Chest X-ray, PA view. Patient: 49 years old, sex F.
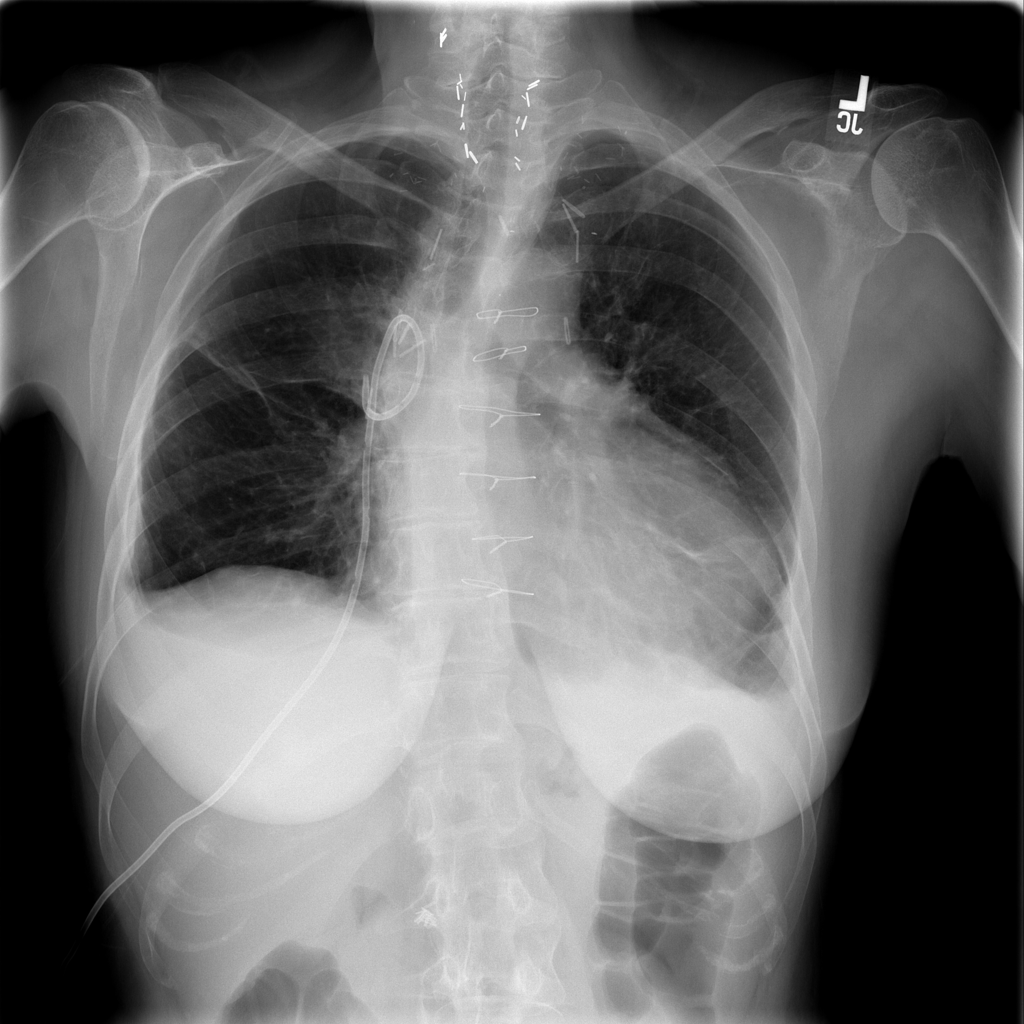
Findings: No Finding